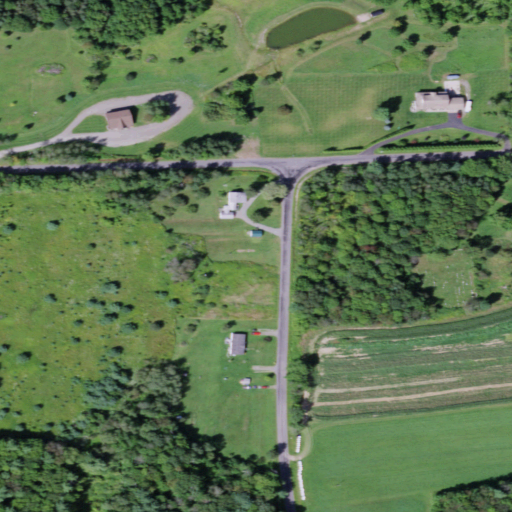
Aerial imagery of mountain in New York named Gospel Hill containing pasture, deciduous forest, shrub, open development, mixed forest, medium intensity development, and low intensity development